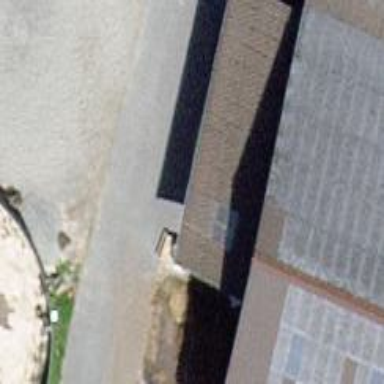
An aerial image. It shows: View of roof of building.